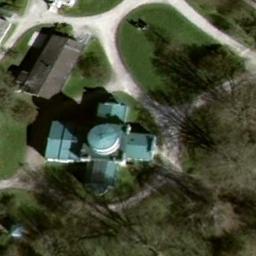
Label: church